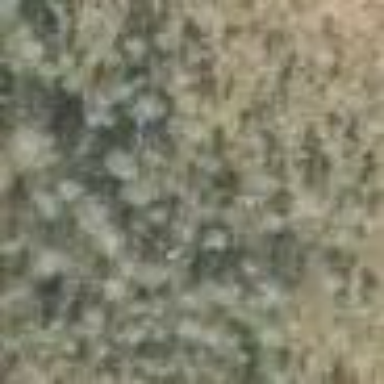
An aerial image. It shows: Woodland with needle-leaved trees.